Aerial crown-view tile of a tropical tree (Barro Colorado Island, Panama), acquired 20250616:
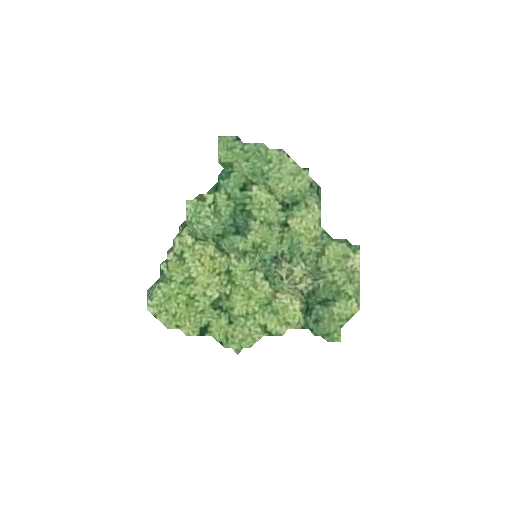
Species: Tachigali panamensis
GBIF accepted scientific name: Tachigali panamensis
Crown area: 42.822 m²